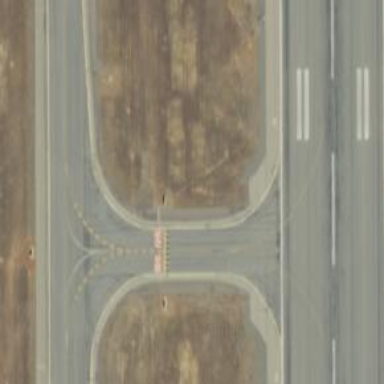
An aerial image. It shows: View of taxiway at the airport.